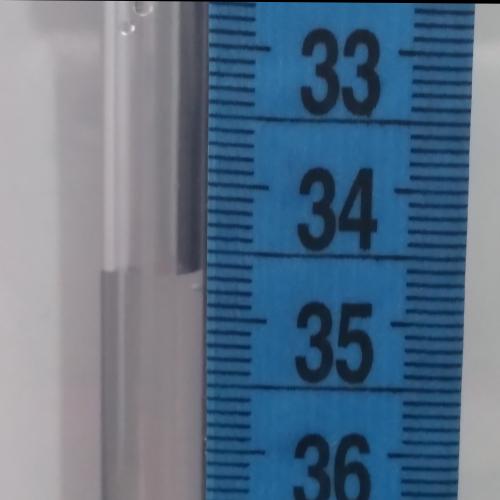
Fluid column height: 34.7 cm